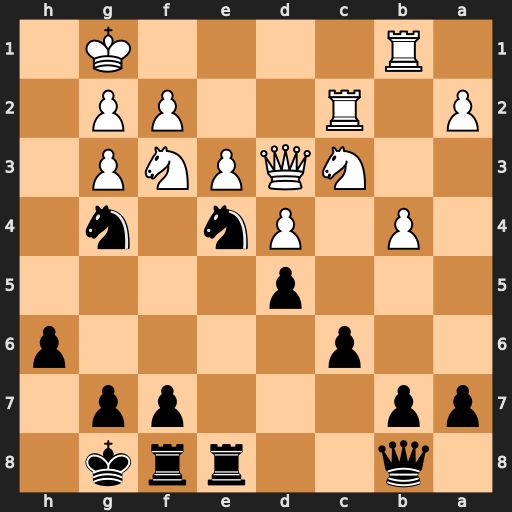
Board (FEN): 1q2rrk1/pp3pp1/2p4p/3p4/1P1Pn1n1/2NQPNP1/P1R2PP1/1R4K1
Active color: b
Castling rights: -
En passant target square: -
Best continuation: Nexf2 Rxf2 Rxe3 Qxe3 Nxe3